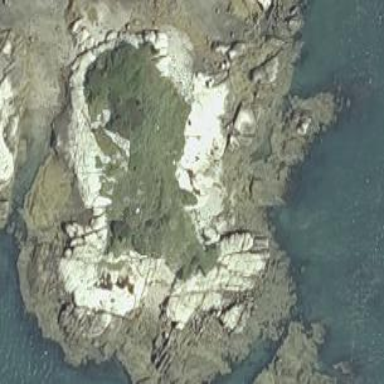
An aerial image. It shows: Island with natural coastline.